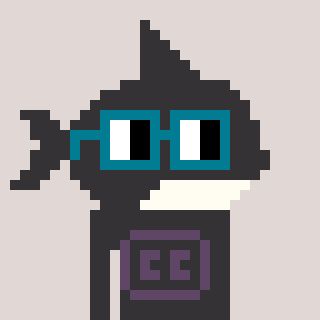
a pixel art character with square dark green glasses, a orca-shaped head and a grayscale-colored body on a warm background